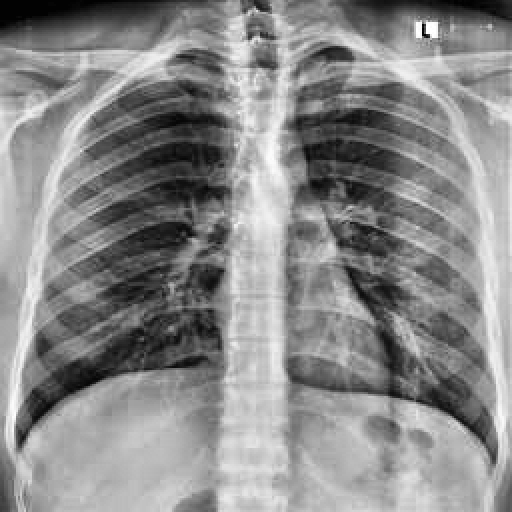
Finding: NORMAL